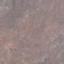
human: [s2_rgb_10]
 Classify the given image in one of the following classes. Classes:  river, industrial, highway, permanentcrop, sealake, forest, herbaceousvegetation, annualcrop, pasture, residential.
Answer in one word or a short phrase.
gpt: HerbaceousVegetation